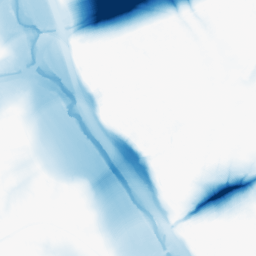
Category: morphological
Decomposition family: morphological
Decomposition parameters: operation: closing
size: 50
Upsampling method: cubic_catmull_rom
Upsampling parameters: scale: 4
Upsampling scale: 4